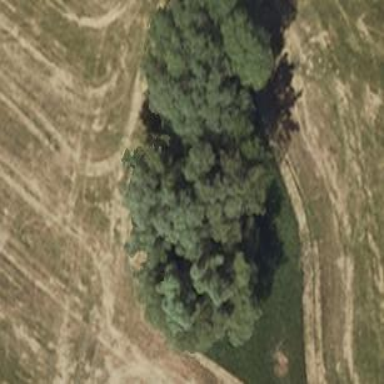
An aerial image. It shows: Woodland consisting of broadleaved trees.